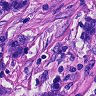
Metastatic tissue present: yes